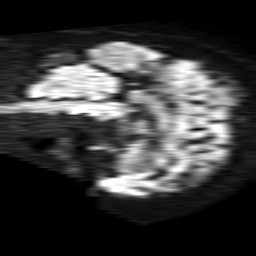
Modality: TRACE
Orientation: sagittal
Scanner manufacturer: philips
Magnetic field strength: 1.5 T
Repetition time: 4.6 s
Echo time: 0.09059 s